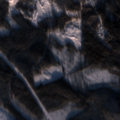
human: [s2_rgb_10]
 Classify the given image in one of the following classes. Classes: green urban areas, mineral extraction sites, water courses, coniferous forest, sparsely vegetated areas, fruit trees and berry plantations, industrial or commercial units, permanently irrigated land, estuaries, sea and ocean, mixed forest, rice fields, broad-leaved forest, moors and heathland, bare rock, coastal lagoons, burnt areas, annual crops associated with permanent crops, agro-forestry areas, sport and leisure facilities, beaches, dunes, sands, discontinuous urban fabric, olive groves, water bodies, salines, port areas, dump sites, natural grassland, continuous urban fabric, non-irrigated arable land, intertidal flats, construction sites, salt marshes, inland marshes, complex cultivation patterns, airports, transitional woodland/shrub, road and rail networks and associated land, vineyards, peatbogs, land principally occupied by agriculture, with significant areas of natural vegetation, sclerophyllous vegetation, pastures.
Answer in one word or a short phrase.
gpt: broad-leaved forest, coniferous forest, mixed forest, transitional woodland/shrub